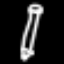
Label: pencil